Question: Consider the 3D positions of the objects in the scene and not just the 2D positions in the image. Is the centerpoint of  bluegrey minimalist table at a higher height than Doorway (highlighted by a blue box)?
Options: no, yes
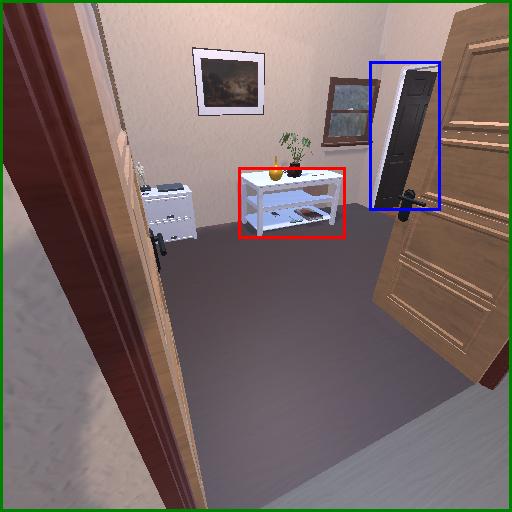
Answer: no